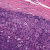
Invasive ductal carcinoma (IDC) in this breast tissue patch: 0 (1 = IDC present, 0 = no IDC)